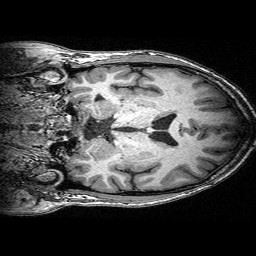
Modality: T1w
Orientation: coronal
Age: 55
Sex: male
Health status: ill
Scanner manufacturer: siemens
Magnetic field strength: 3 T
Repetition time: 0.0025 s
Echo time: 0.00336 s